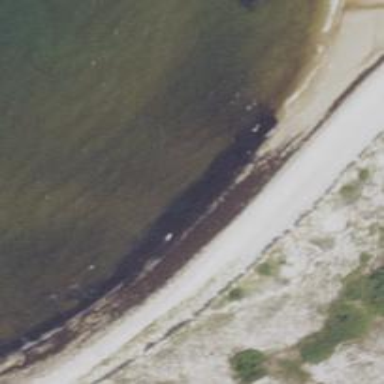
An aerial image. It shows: Scenic beach with natural beauty.